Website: macys
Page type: customer-info-address
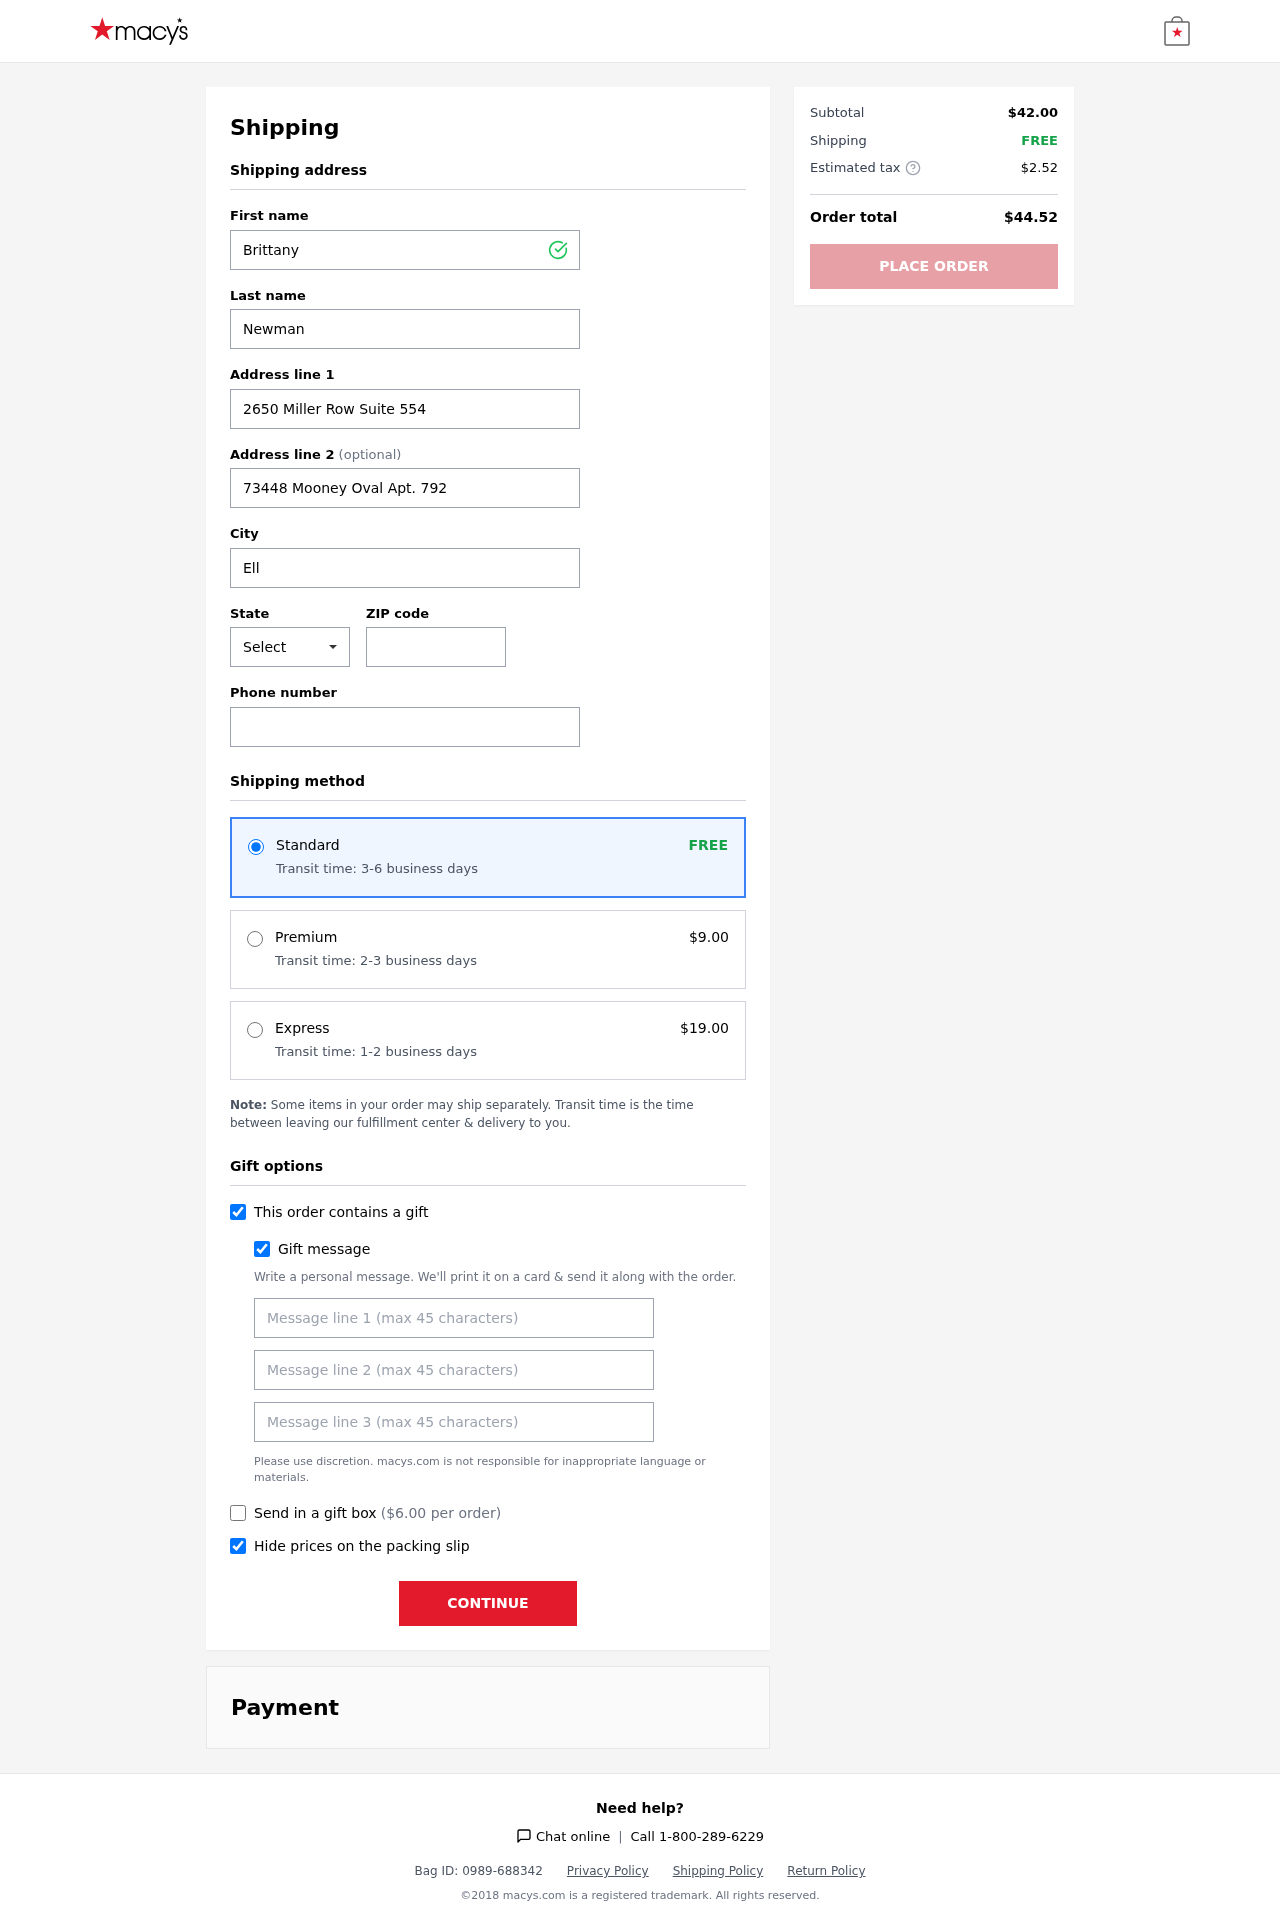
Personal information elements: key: PII_CITY
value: Elliottville
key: PII_FIRSTNAME
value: Brittany
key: PII_GIFT_MESSAGE
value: Hey Brian! I saw these beautiful birthstone earrings and necklace set and instantly thought of you—can’t wait to see how they brighten up your style. Just a little something to celebrate you!  Brittany
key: PII_LASTNAME
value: Newman
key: PII_PHONE
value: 7716387502
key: PII_POSTCODE
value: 60152
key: PII_STATE_ABBR
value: ID
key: PII_STREET
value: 2650 Miller Row Suite 554
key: PII_STREET2
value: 73448 Mooney Oval Apt. 792
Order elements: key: ORDER_SHIPPING_STANDARD
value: FREE
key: ORDER_SHIPPING_STANDARD_TIME
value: Transit time: 3-6 business days
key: ORDER_SHIPPING_PREMIUM
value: $9.00
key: ORDER_SHIPPING_PREMIUM_TIME
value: Transit time: 2-3 business days
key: ORDER_SHIPPING_EXPRESS
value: $19.00
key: ORDER_SHIPPING_EXPRESS_TIME
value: Transit time: 1-2 business days
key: ORDER_GIFT_BOX_FEE
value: $6.00
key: ORDER_SUBTOTAL
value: $42.00
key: ORDER_SHIPPING_COST
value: FREE
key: ORDER_TAX
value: $2.52
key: ORDER_TOTAL
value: $44.52